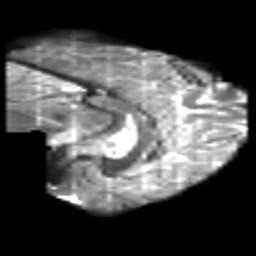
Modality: T2w
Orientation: sagittal
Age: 37
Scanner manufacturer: philips
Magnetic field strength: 3 T
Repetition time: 8.61 s
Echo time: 0.1268 s